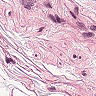
Metastatic tissue present: no